Brain MRI, t1w sequence, axial 2D slice.
Patient: age 35, sex F, weight 95 kg, height 1.95 m
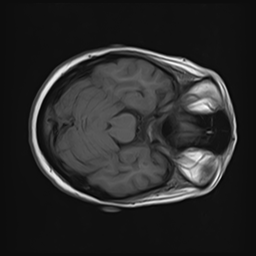